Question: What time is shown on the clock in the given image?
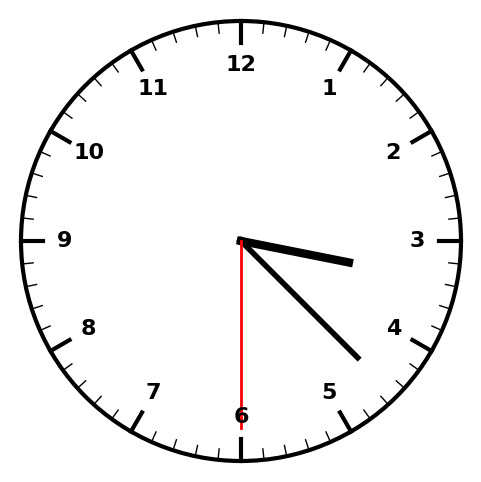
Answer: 03:22:30